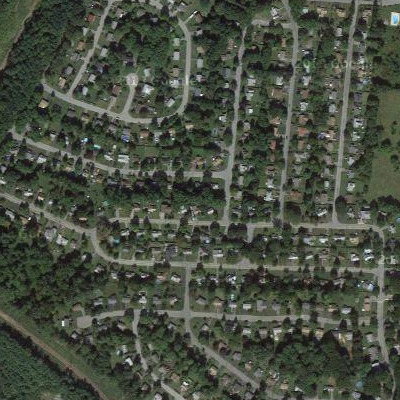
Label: Resident